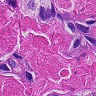
Metastatic tissue present: yes